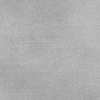
Atmospheric dust classification: dusty